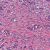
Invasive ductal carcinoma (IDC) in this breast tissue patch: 1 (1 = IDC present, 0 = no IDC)